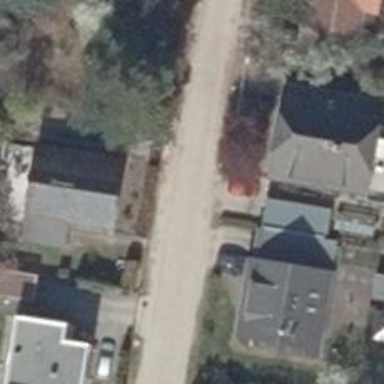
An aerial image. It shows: Driveway leading to service road.